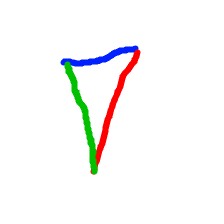
Shape: triangle